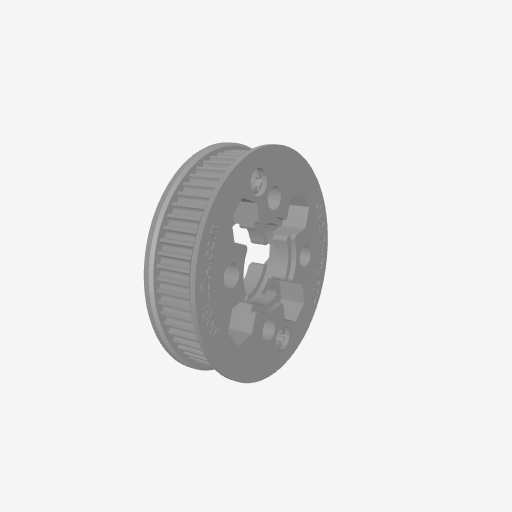
Part: Pulley2P14ID60T